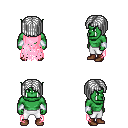
a pixel art fantasy rpg character, male body template, orc, green skin, pink tattered cape, white pants, white pageboy hairstyle, white cloth bracers, brown shoes, four views (front, back, left, right), 2x2 character sprite sheet, small pixel art, hard edges, no anti-aliasing